Question: I have data frame like this one:
'''
d <- data.frame(time = seq(as.POSIXct("01.01.2014 05:00:01",
format = "%d.%m.%Y %H:%M:%S"),
as.POSIXct("02.01.2014 05:00:00",
format = "%d.%m.%Y %H:%M:%S"),
length.out = 1440))
d$variable <- rnorm(1440)
'''
I made ggplot of 'd'
'''
library(ggplot2)
library(scales)
ggplot(data = d, aes(time,variable)) +
geom_point() +
scale_x_datetime(labels = date_format("%H:%M"),breaks = "1 hour")
'''

I want change part of x axis labels from 00:00 to 05:00
Instead of this x axis labels I want 24:00 to 29:00.
Is it possible to do this with scale_x_datetime function or may be smth similar to it?
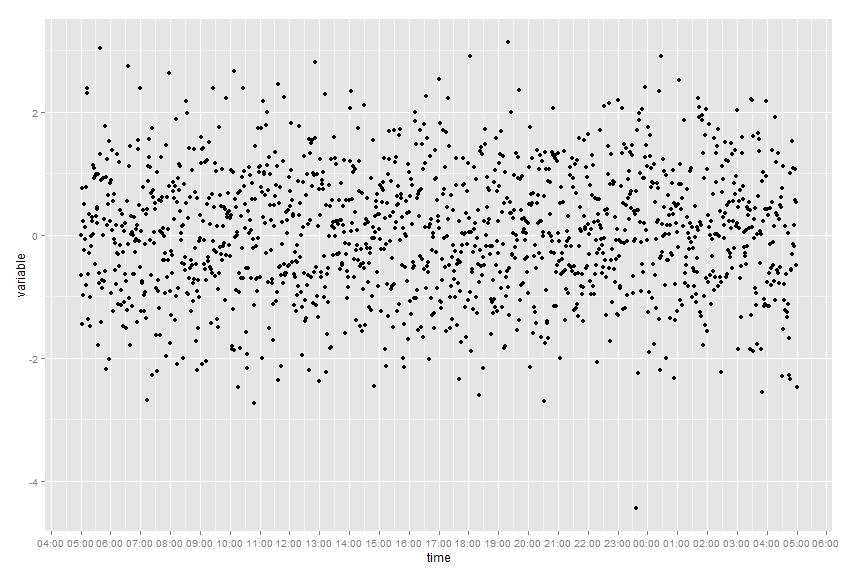
Answer: What if you created a new formatter which calculated hours/minutes since a certain day/time like
'''
hmsince_format <- function(since) {
function(x) {
dt<-as.numeric(difftime(x, since, units="mins"))
sprintf("%02d:%02d", as.integer(dt %/% 60), as.integer(dt %% 60))
}
}
'''
Basically 'hmsince()' is a factory style function that will return a label formatting function. 'ggplot' will pass the dates used as axis marks to this inner function via 'x'. We then subtract these dates from the 'since' date that remains in scope because our function is nested in the factory. We then subtract the two dates from each other and format them as hour:minute.
Then you could do
'''
sinceDate <- as.POSIXct("01.01.2014 00:00:00", format = "%d.%m.%Y %H:%M:%S")
ggplot(data = d, aes(time,variable)) +
geom_point() +
scale_x_datetime(labels = hmsince_format(sinceDate ), breaks = "1 hour")
'''
that should give you the labels you are after.
Now that i've read why you are doing this, I created an alternate function that you may wish to use should your data span multiple dates
'''
tvtime_format<-function() {
function(x) {
v<-character(length(x))
notNA<-!is.na(x)
lt <- as.POSIXlt(x[notNA])
hour <- lt$hour
hour[hour<5] <- hour[hour<5]+24
min <- lt$min
v[notNA]<-sprintf("%02d:%02d", hour, min)
v
}
}
'''
Here is it not required to pass any particular date to use as an anchor. It will just add 24 to hours less than 5. (I don't really need a nested function in this case but I kept it this way so the methods are similar.) This is used like
'''
ggplot(data = d, aes(time,variable)) +
geom_point() +
scale_x_datetime(labels = tvtime_format(), breaks = "1 hour")
'''